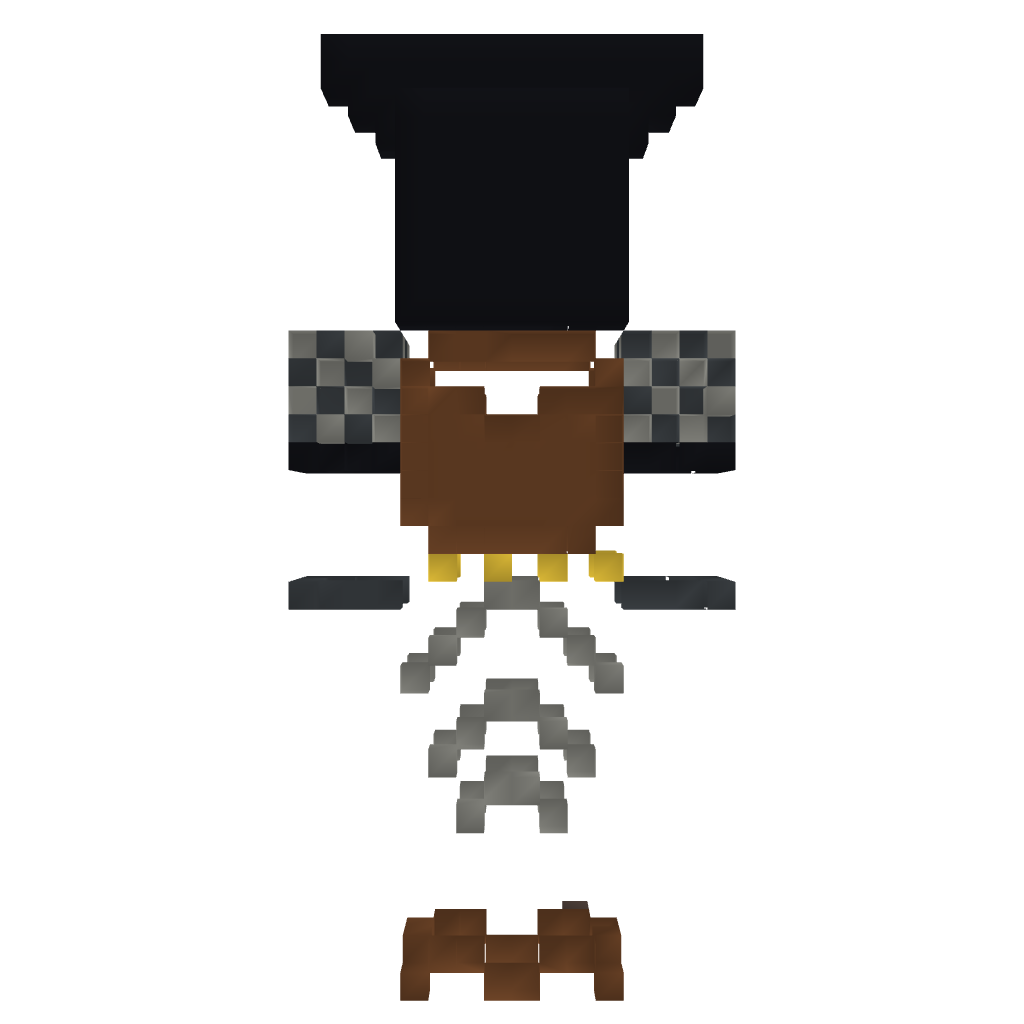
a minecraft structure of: Mayan Statue